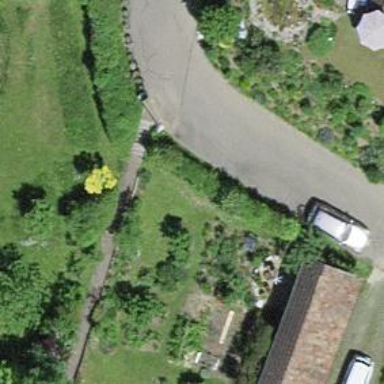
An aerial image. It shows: Path.